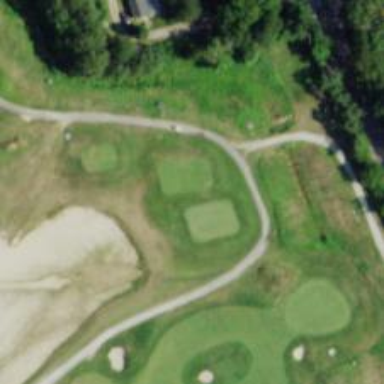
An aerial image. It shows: Golf tee.